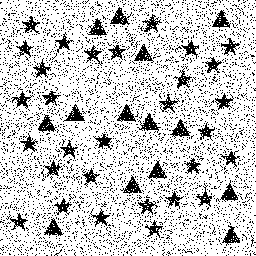
Squares: 0
Triangles: 14
Stars: 30
Total shapes: 44